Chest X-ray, PA view. Patient: 59 years old, sex F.
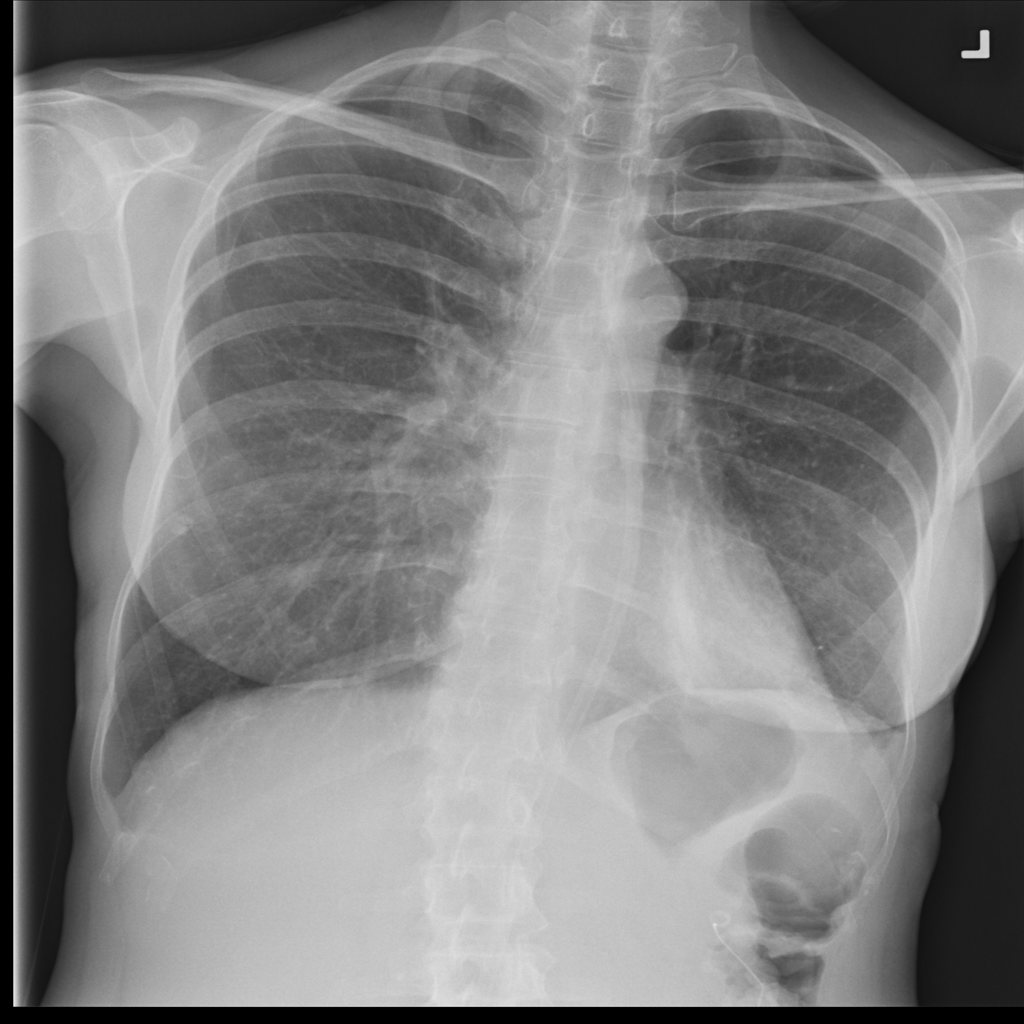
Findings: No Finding